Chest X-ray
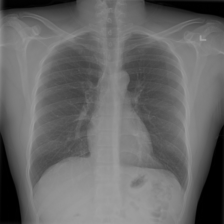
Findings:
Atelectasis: negative
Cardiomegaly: negative
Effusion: negative
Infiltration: negative
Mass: negative
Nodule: negative
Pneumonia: negative
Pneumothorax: negative
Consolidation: negative
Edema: negative
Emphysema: negative
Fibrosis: negative
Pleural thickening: negative
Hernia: negative